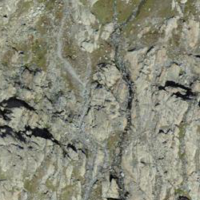
EUNIS habitat code: 48
Species observed at this site:
Bistorta vivipara